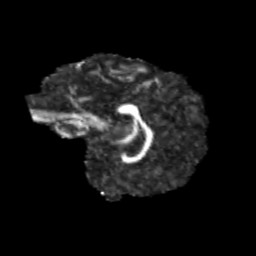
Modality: FA
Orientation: sagittal
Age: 12
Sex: male
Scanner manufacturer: siemens
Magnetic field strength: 3 T
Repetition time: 3.8 s
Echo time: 0.07 s